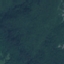
Label: Forest